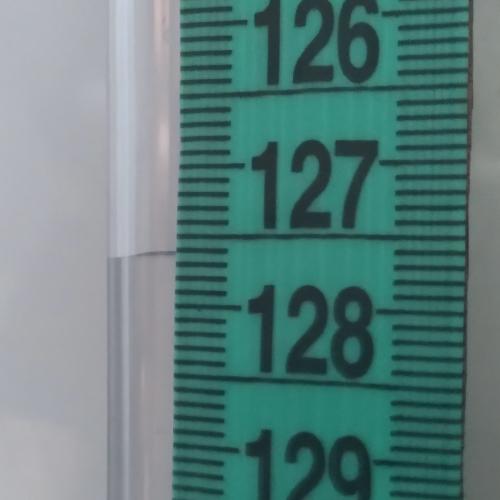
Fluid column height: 127.6 cm